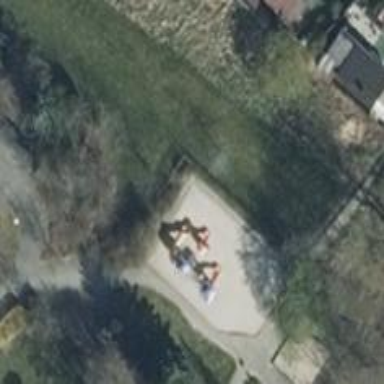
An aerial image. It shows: Playground area for leisure land.